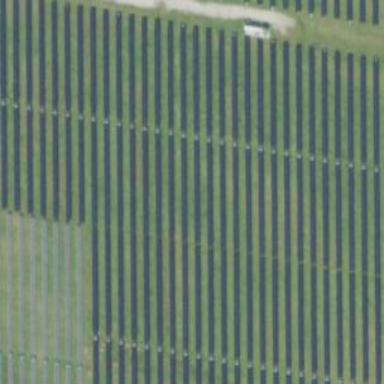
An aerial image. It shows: Solar power generator with photovoltaic panels.